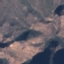
Land use / land cover class: HerbaceousVegetation